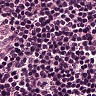
Metastatic tissue present: no